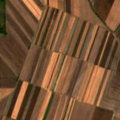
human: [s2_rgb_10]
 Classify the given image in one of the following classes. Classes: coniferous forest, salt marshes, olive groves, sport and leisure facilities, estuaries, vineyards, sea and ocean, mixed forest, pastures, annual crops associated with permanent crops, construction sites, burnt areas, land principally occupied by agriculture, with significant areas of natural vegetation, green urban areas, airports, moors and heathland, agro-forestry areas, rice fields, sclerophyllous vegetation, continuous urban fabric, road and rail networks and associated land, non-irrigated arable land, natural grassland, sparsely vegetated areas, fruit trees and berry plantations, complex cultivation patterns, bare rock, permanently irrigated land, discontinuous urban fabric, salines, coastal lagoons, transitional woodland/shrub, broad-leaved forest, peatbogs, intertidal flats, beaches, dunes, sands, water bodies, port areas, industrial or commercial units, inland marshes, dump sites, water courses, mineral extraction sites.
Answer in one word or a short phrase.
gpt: non-irrigated arable land